Field crop: maize
Growth stage: 2
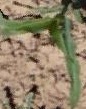
Species: maize